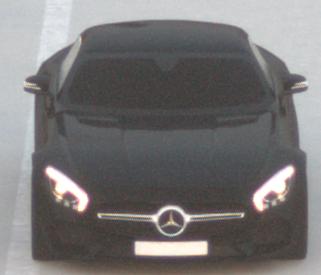
Make: Mercedes-Benz
Model: AMG GT Coupé
Detailed model: AMG GT (190) Coupé
Model produced from: 2014/10
Model produced until: 2017/01
Doors: 2
Color: black
Road condition: dry road
Daytime: dawn
Contrast: low contrast